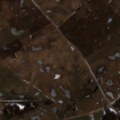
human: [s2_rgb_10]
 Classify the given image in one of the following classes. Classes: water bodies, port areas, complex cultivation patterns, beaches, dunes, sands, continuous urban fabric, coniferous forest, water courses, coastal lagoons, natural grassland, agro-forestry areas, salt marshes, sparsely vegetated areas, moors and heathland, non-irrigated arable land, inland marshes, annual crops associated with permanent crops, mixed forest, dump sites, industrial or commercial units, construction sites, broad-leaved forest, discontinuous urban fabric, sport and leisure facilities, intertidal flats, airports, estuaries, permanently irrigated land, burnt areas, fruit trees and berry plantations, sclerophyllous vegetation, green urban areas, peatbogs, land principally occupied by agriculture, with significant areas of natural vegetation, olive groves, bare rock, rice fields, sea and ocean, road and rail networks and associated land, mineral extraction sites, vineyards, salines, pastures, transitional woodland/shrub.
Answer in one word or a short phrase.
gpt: non-irrigated arable land